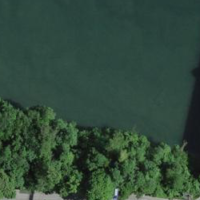
EUNIS habitat code: 15
Species observed at this site:
Corylus avellana